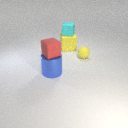
large yellow rubber cube below small cyan rubber cube